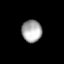
Tissue: lung
Cell type: Myeloid cells
Senescence score: 0.2322
Nuclear area (px): 436
Mean DAPI intensity: 168.947